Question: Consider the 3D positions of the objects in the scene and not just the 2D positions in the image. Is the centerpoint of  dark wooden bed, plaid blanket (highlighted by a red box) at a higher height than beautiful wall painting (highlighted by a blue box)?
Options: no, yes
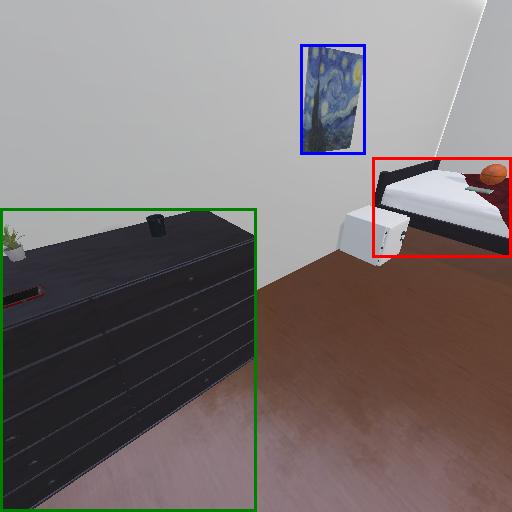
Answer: no